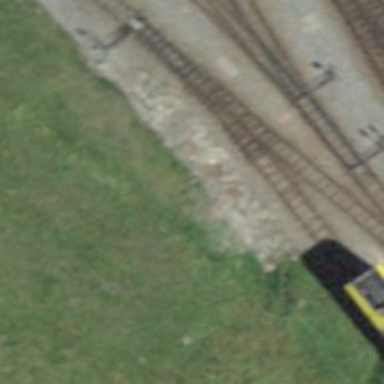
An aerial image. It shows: Narrow-gauge railway yard with electrified contact lines.